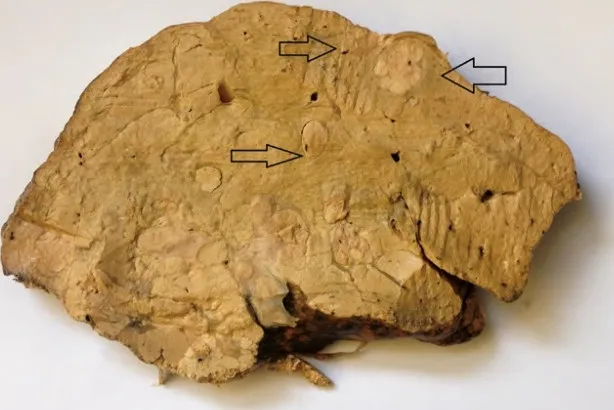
Gross view of the liver shows the three nodules. The upper right nodule and the lower one are HCC; the upper left one is CC.
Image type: medical_photograph (other_medical_photograph)